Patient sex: M
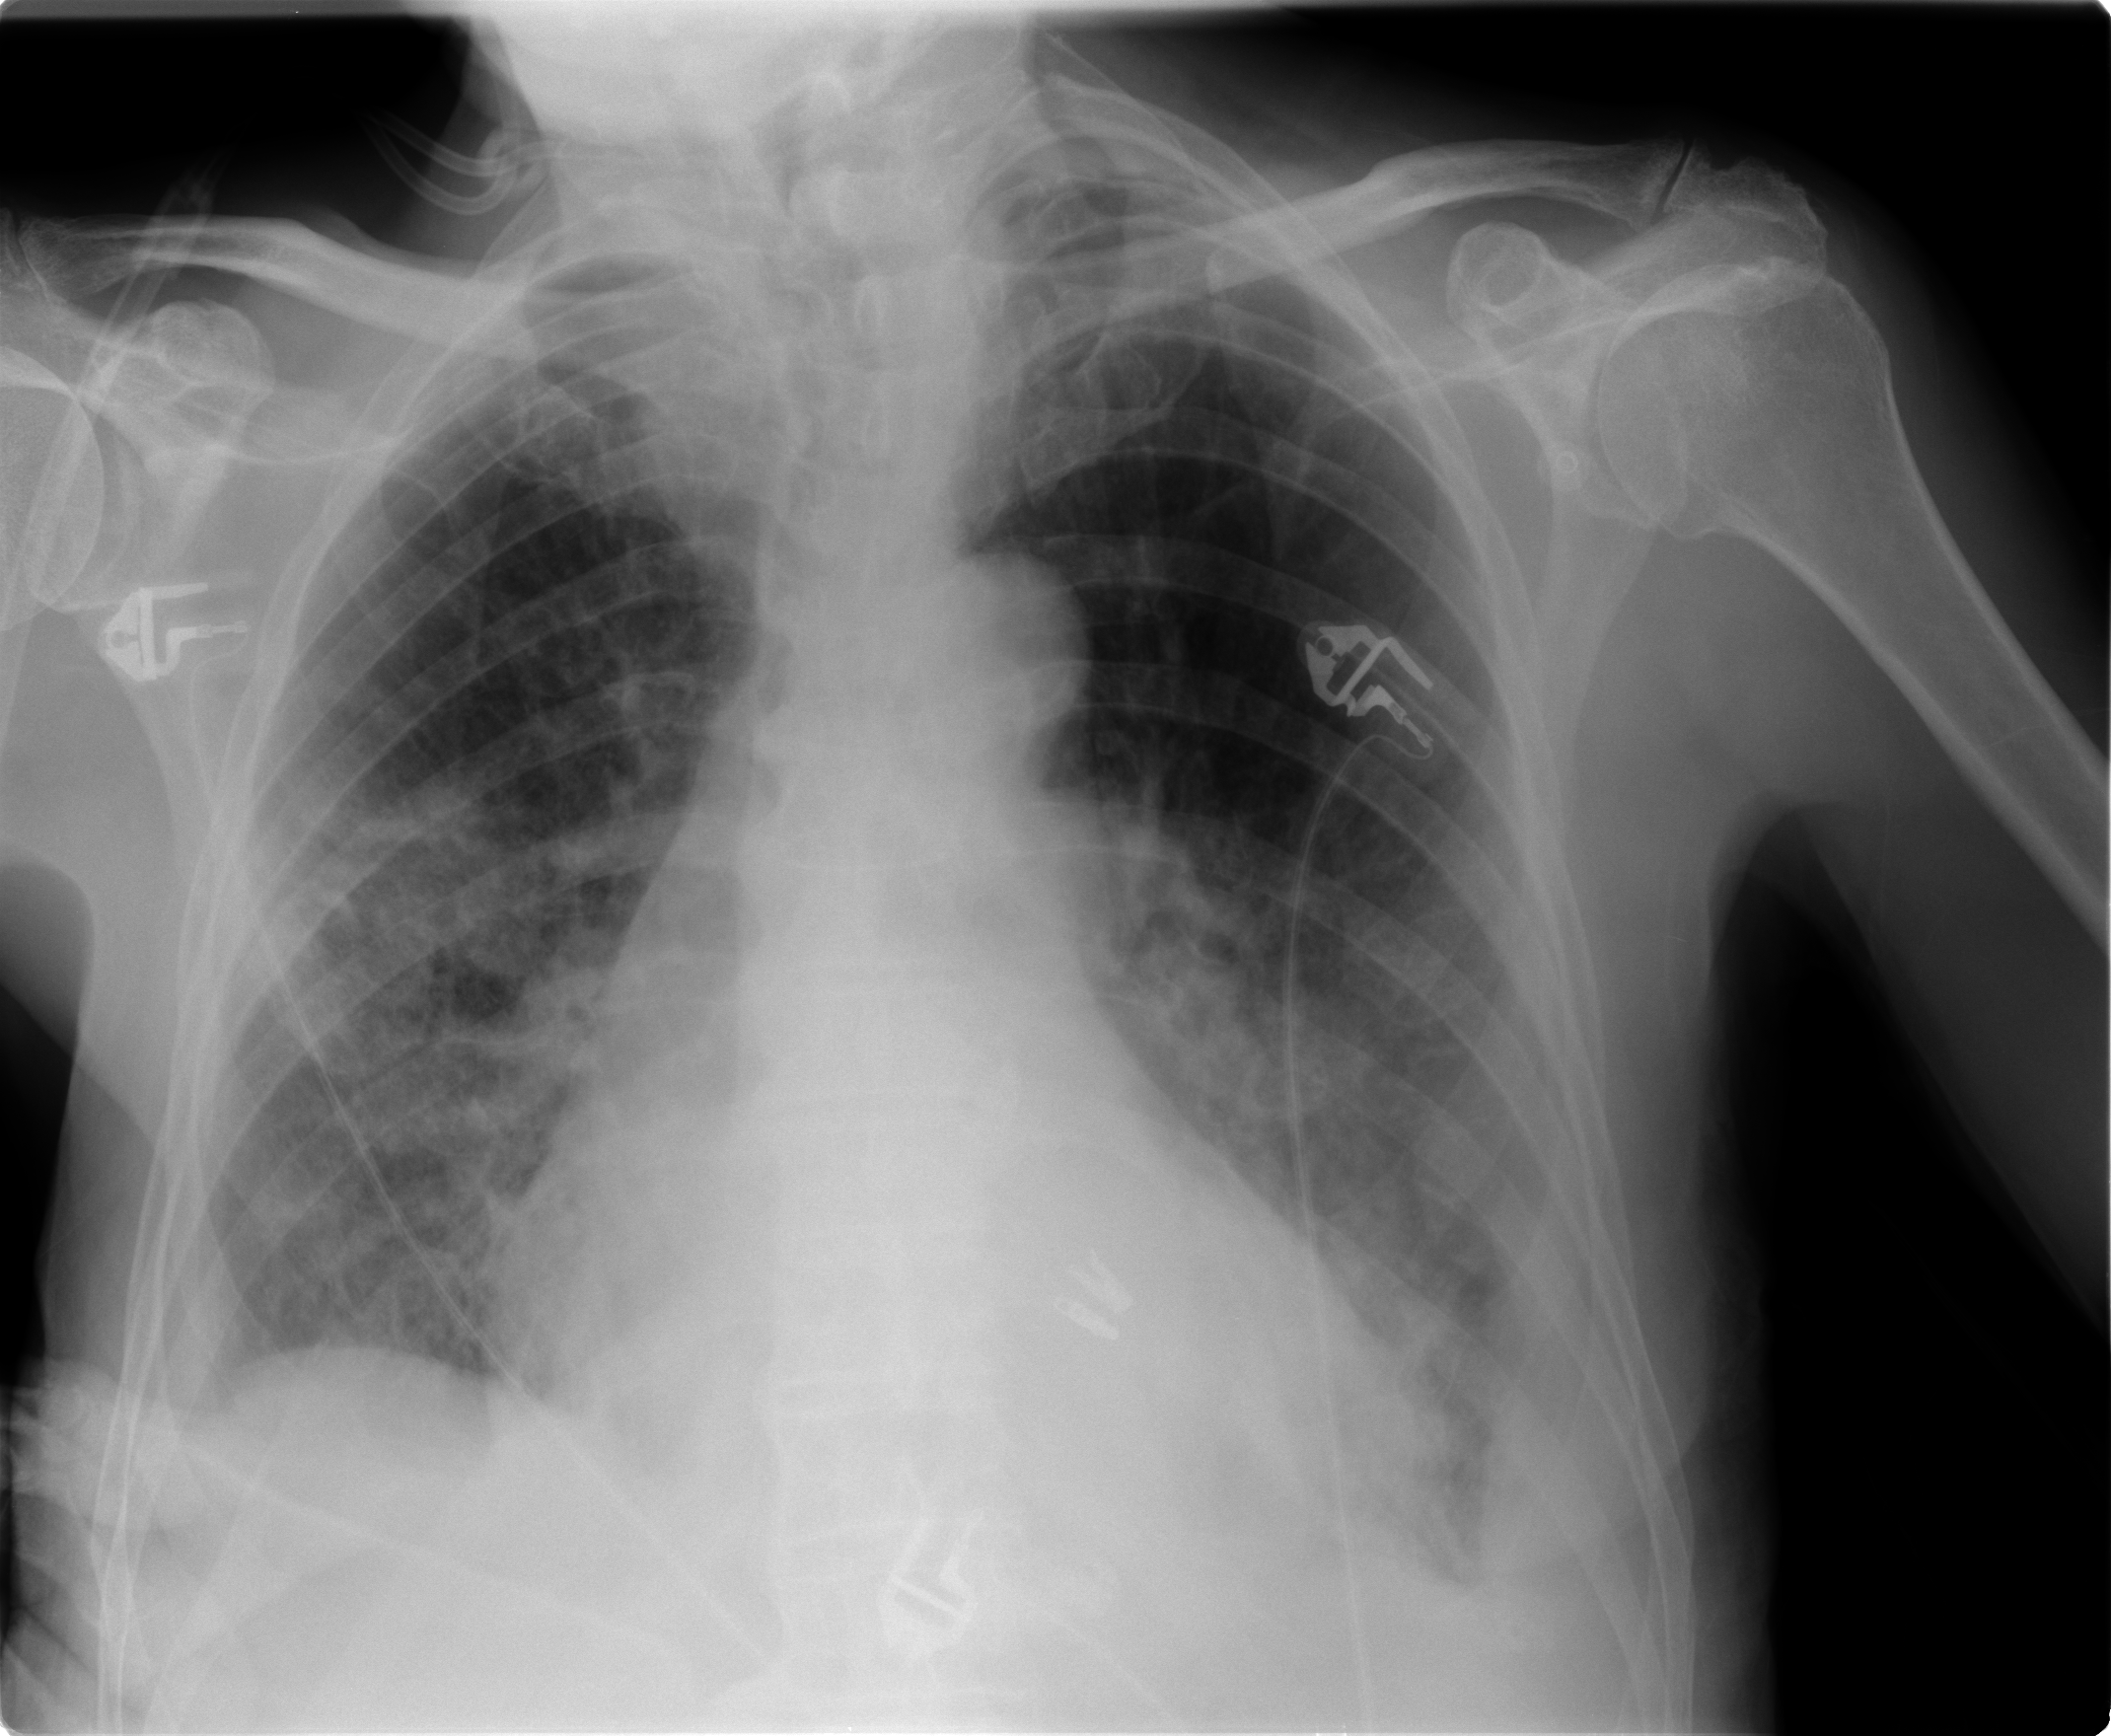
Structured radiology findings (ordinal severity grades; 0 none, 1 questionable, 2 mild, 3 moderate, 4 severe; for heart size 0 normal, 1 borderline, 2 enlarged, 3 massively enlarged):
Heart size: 2
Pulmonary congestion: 2
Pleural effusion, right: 1
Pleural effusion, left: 2
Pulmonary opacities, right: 3
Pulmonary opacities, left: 3
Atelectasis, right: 3
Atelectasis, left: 3